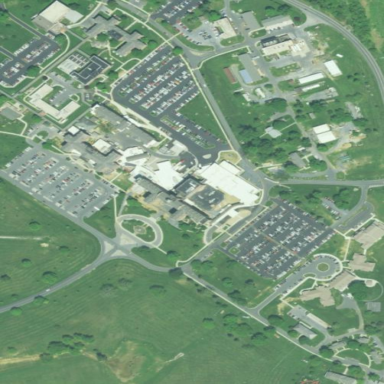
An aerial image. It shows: Hospital providing healthcare services.